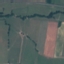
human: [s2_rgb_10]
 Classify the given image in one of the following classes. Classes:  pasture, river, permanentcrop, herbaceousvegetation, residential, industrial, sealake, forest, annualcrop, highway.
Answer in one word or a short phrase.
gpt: Pasture